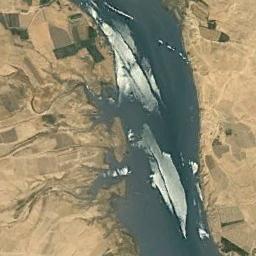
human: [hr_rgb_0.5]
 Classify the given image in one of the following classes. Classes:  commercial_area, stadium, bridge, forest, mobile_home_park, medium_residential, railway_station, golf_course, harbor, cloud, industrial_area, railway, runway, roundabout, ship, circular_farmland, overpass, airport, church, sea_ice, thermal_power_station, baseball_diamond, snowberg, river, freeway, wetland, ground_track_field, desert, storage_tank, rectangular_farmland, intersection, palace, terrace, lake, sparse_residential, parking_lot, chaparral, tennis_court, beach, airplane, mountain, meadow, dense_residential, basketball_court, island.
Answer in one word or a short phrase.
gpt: river